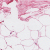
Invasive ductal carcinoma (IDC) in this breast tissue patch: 0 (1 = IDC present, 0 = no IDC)